Question: I have below code working on GAE. When getting the items from memcache I get a latency around 30 ms for 5 to 20 results only. Isn't it too high? Is there anyway I can improve it?
'''
@SuppressWarnings({ "unchecked"})
@ApiMethod(name = "queryDesire2")
public List<String> queryDesire2(
@Nullable @Named("name2") String name2){
EntityManager mgr = getEntityManager();
List<String> list1=new ArrayList<String>();
Key userKey=null;
Long x=0L;
List<Key> keysNew = new ArrayList<Key>();
MemcacheService memcache = MemcacheServiceFactory.getMemcacheService();
try {
userKey=KeyFactory.createKey(name2,1);
if (memcache.get(userKey)==null) {
Query query2 = mgr.createQuery("select d.good from Desire d where d.ctgry = :name2");
list1 = query2.setParameter("name2", name2).getResultList();
for (String d : list1){
x=x+1L;
userKey = KeyFactory.createKey(name2,x);
memcache.put(userKey, d);
memcache.put(name2+"no", x);
}
} else {
Long y=(Long) memcache.get(name2+"no");
for (x = 1L; x<=y; x++){
userKey=KeyFactory.createKey(name2,x);
keysNew.add(userKey);
}
Map mMap;
mMap = memcache.getAll(keysNew);
list1 = new ArrayList<String>(mMap.values());
}
}
finally {
mgr.close();
}
return list1;
}
'''

I captured this snapshot from <URL>... logs. I assumed that 26ms on the top one is the latency. But also I realized there is cpu_usd: 0.000035. What my real concern is to understand how much instance hour will my application use. Is there any formula or way to calculate that?
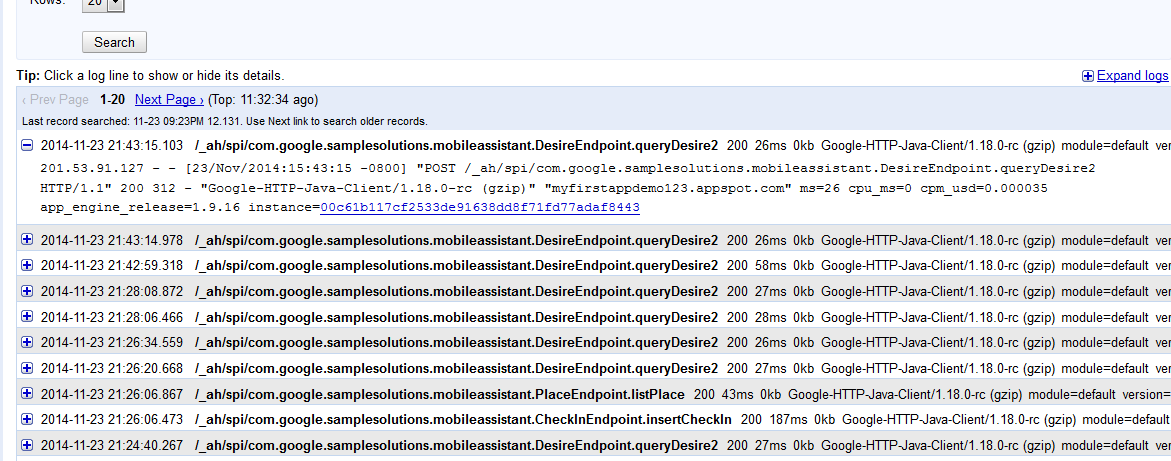
Answer: You can put all objects in a single call. You can also use AsyncMemcacheService - it will work a little faster with put calls.
Just remember:
> The "multi" batch operations can have any number of elements. The
total size of the call and the total size of the data fetched must not
exceed 32 megabytes.